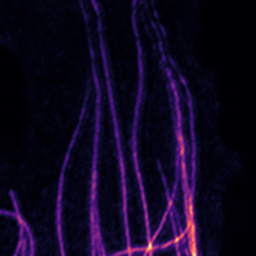
Label: Super-resolution Microtubules image